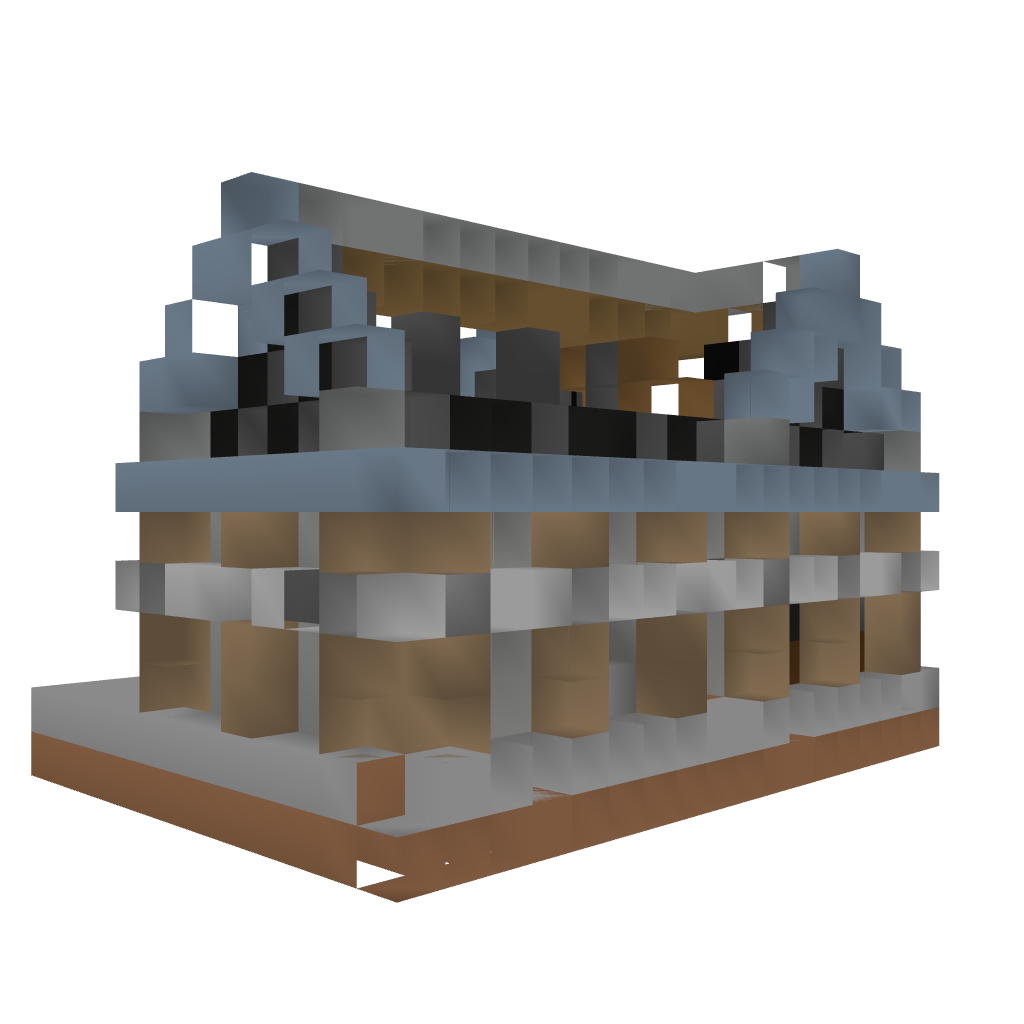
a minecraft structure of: Survival Barnhouse